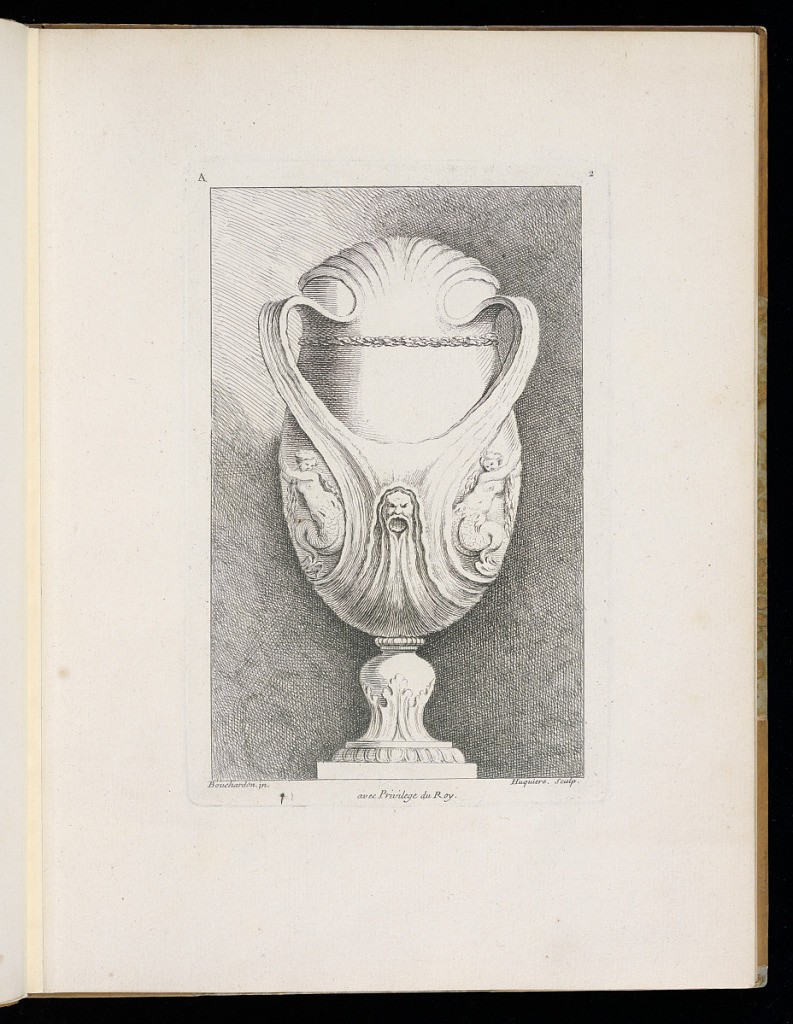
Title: Ornamental Vase Design
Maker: Edme Bouchardon, French, 1698–1762
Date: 1738-1749
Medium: Etching on laid paper
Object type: Print
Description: Ovoid vase with two strap handles that merge together and with the body of the form near the narrowed foot. A grotesque mask is carved at the point where the handles merge. On the outer side of the handles are two sirens. The foot of the vase is decorated with acanthus leaves, and has an egg and dart pattern at the bottom. The vase is elevated on a short, square base. The plate is lettered and numbered.